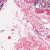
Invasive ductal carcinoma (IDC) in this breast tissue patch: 0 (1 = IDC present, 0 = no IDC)